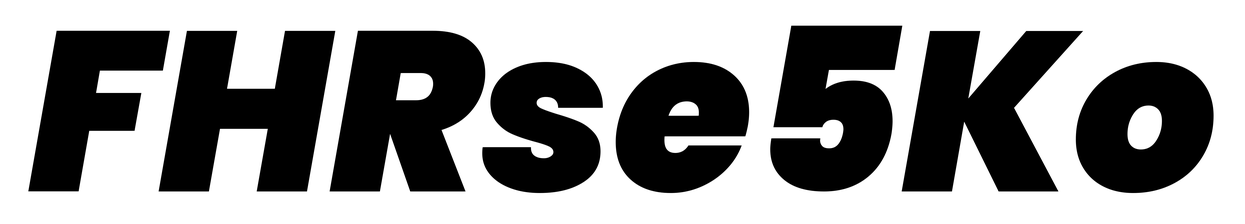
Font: Poppins-BlackItalic